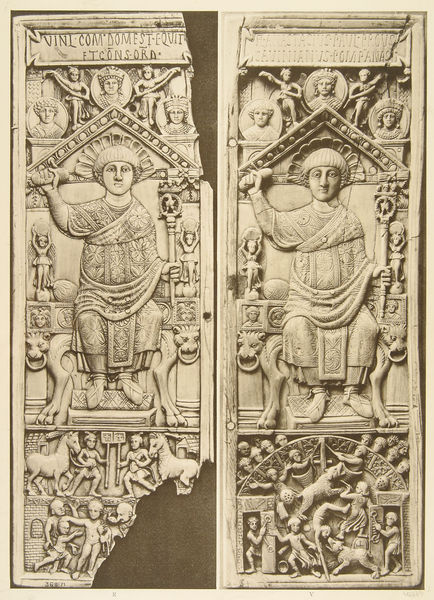
Titel: Consulardiptychon des Anastasius, Consul in Cpel 517
Institution: Berlin, Staatliche Museen, Antikensammlung
Schlagwörter: flügel, hand, mann, wolf, dreieck, menschen, sitzen, männer, hund, tiere, leute, rahmen, stein, personen, krone, kinder, pferd, pferde, rund, skulptur, relief, schrift, bogen, türen, zwei, giebel, figuren, könig, thron, inschrift, pfoten, foto, antike, schwert, text, portraits, halbkreis, seiten, löwen, springen, antik, mittelalter, zerstört, heiliger, muschel, bär, zepter, römisch, latein, gebrochen, thronen, hochhalten, trohnen, sz, helger